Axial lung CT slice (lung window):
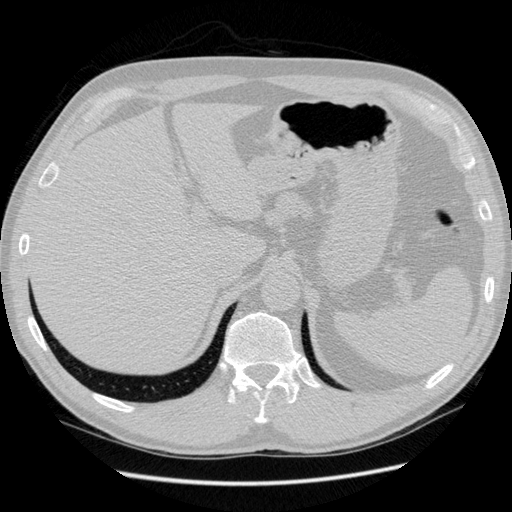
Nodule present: no